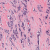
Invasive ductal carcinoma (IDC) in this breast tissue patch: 1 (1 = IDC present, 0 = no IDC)